Question: I am trying to export a column chart as a JPEG but it does not export correctly.
I think the dimensions of the image need to be changed. Also, there is some unwanted text next to the first column(Manhattan). That too seems like an error.
Here is the exported image:

'''
<!DOCTYPE HTML>
<html>
<head>
<meta http-equiv="Content-Type" content="text/html; charset=utf-8">
<title>Percentage 311 calls pertaining to rats/mice in NYC within 1 block from restaurant</title>
<script type="text/javascript" src="http://ajax.googleapis.com/ajax/libs/jquery/1.8.2/jquery.min.js"></script>
<style type="text/css">
${demo.css}
</style>
<script type="text/javascript">
$(function () {
$('#container').highcharts({
chart: {
type: 'column'
},
title: {
text: 'Percentage 311 calls pertaining to rats/mice in NYC within 1 block from restaurant'
},
subtitle: {
text: 'Source: NYC Open DataSet'
},
xAxis: {
type: 'category',
labels: {
rotation: 0,
style: {
fontSize: '13px'
}
}
},
data: {
csv: document.getElementById('csv').innerHTML
},
yAxis: {
min: 0,
title: {
text: 'Percentage'
}
},
legend: {
enabled: false
},
tooltip: {
pointFormat: 'Percentage: <b>{point.y:.2f}%</b>'
},
plotOptions: {
column: {
grouping: false,
dataLabels: {
enabled: true,
rotation: -90,
align: 'right',
color: '#FFFFFF',
format: '{point.y:.2f}', // one decimal
y: 10, // 10 pixels down from the top
style: {
fontSize: '13px',
}
}
}
}
});
});
</script>
</head>
<body>
<script src="../../js/highcharts.js"></script>
<script src="../../js/modules/exporting.js"></script>
<script src="../../js/modules/data.js"></script>
<script src="../../js/themes/dark-unica.js"></script>
<div id="container" style="min-width: 300px; max-width: 900px; height: 400px; margin: 0 auto"></div>
<pre id="csv" style="display:none">
BOROUGH
Manhattan,50.74
Queens,,25.31
Bronx,,,49.68
Brooklyn,,,,33.28
Staten Island,,,,,39.45
</pre>
</body>
</html>
'''
<URL>
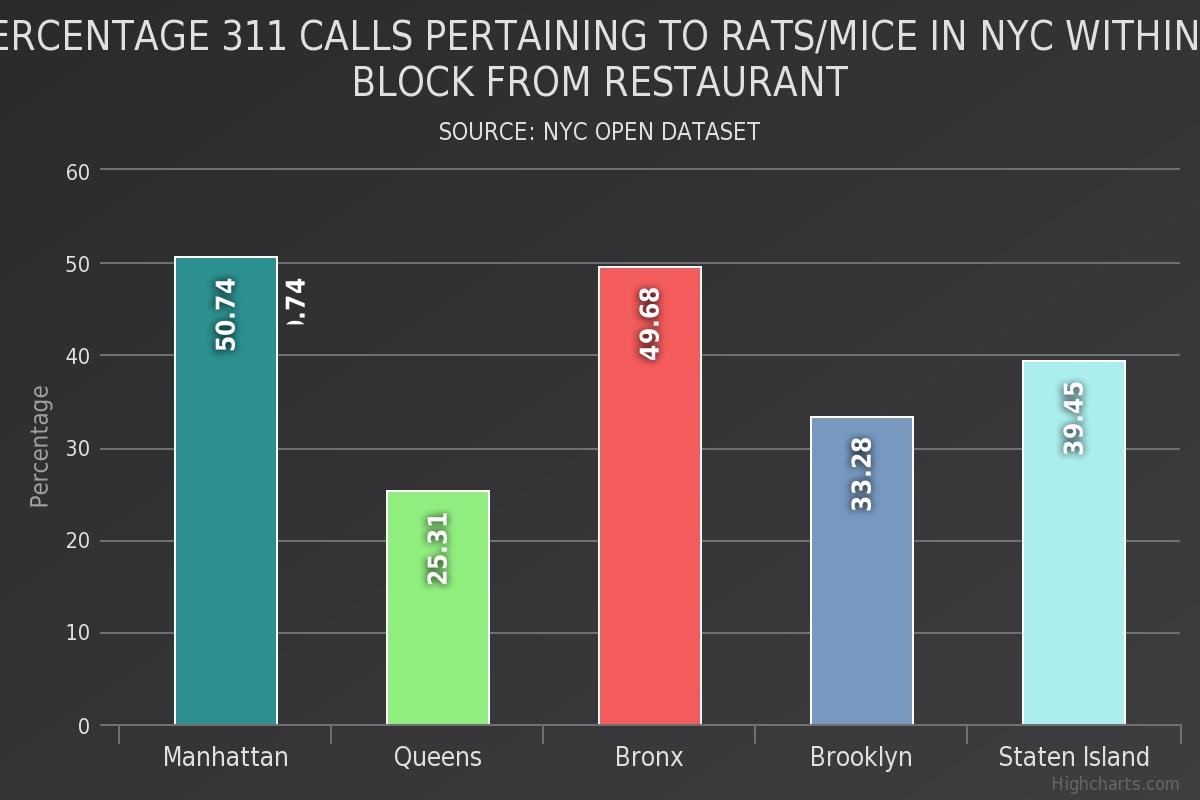
Answer: For the theme you can use something like this:
'''
Highcharts.theme = {
colors: ["#2b908f", "#90ee7e", "#f45b5b", "#7798BF", ...],
chart: {
backgroundColor: {...}
...
},
style: {
fontFamily: "sans-serif",
},
.....
};
// Apply the theme
Highcharts.setOptions(Highcharts.theme);
'''
As for the exporting function you can use 'exporting.chartOptions' to set the options you want to be exported, like width and height of the chart:
'''
exporting: {
chartOptions: {
chart: {
width: 300,
height: 300
}
}
}
'''
Or the font size of the title for that matter. The unwanted text appears when you use 'plotOptions.column.dataLabels.rotation'. I don't know the reason and I think it may be a bug in Highcharts.
Here's a <URL>.